Field crop: tomato
Growth stage: 1
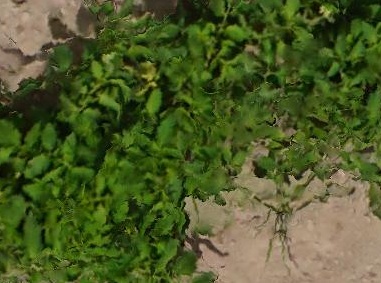
Species: tomato